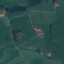
Land use / land cover: Pasture